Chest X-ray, AP view. Patient: 68 years old, sex M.
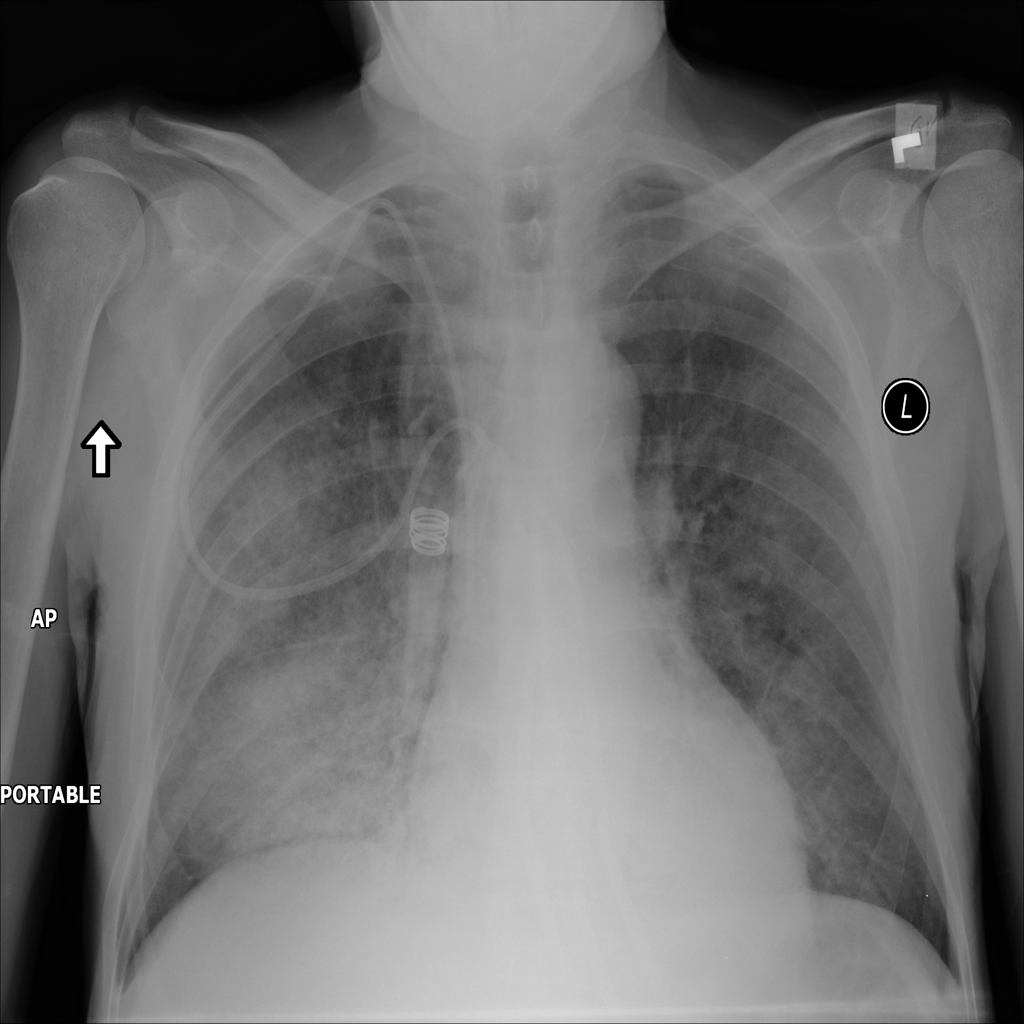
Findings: No Finding